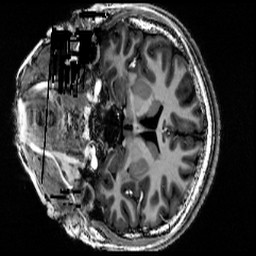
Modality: T1w
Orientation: coronal
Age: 18
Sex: female